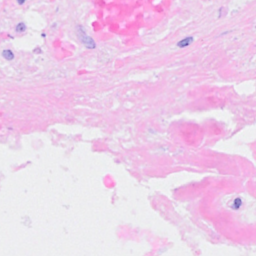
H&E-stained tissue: Breast